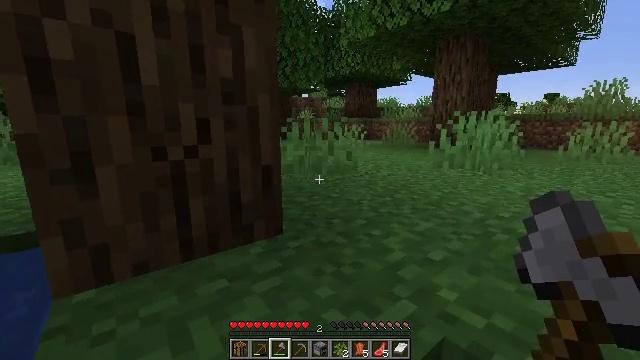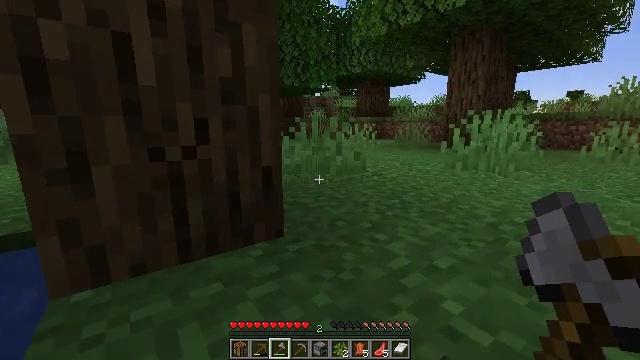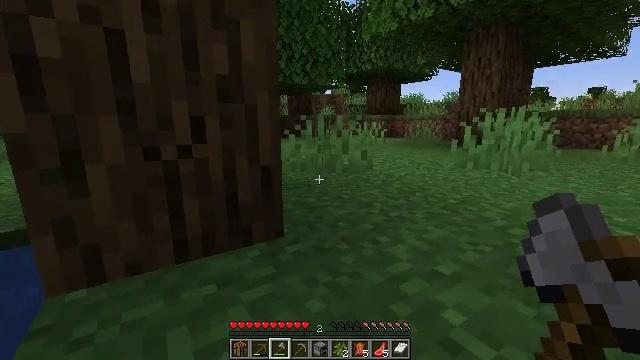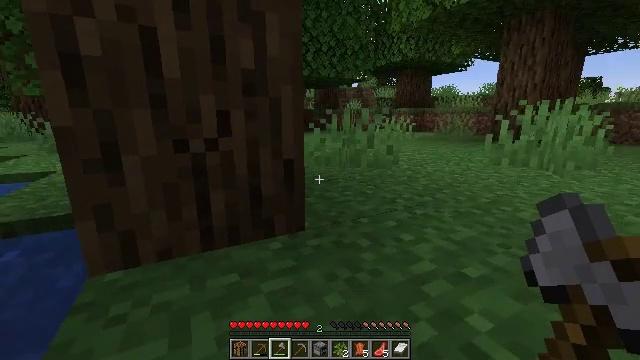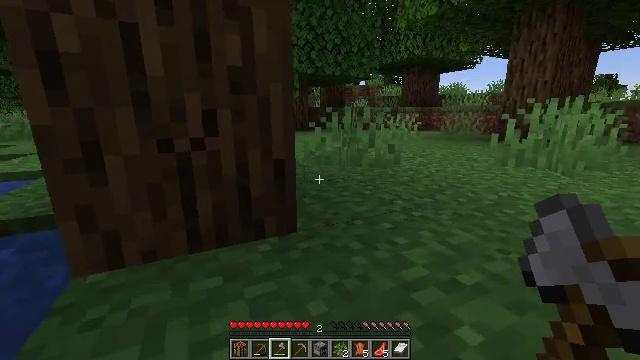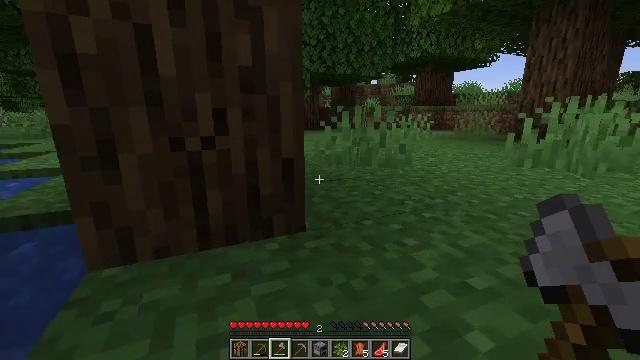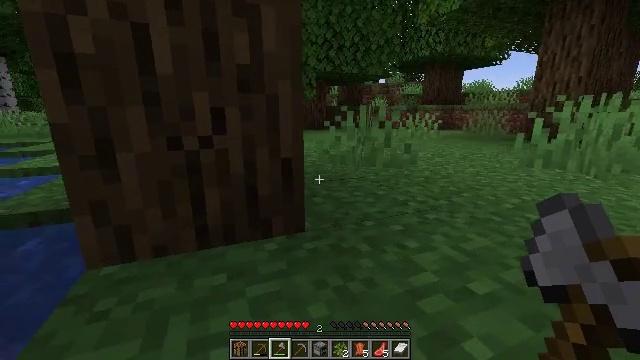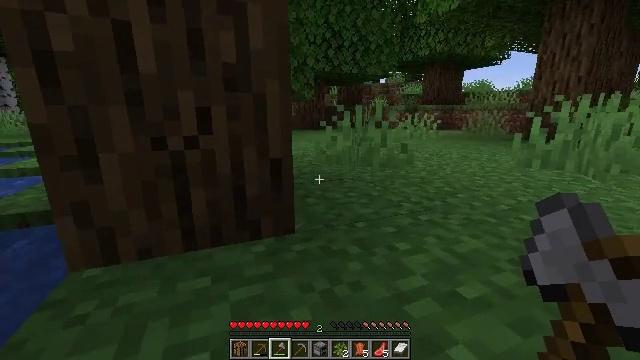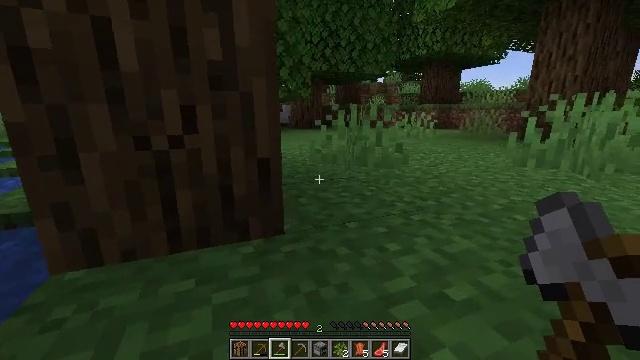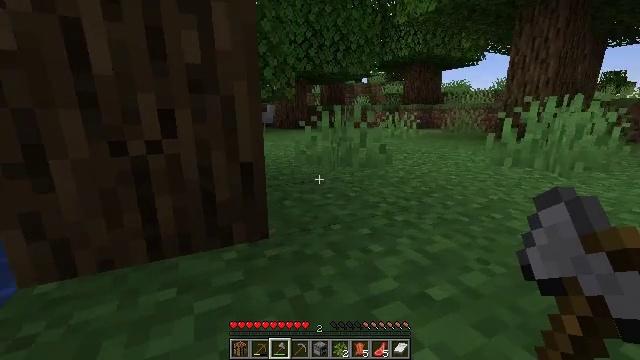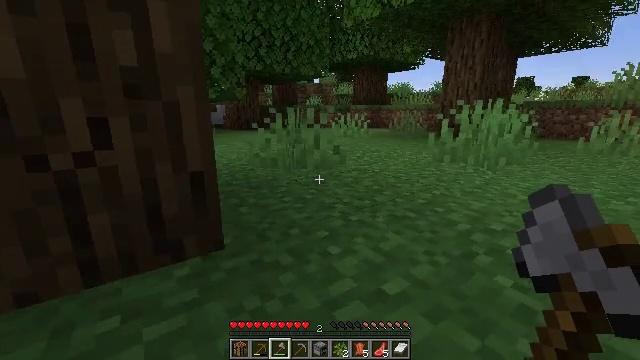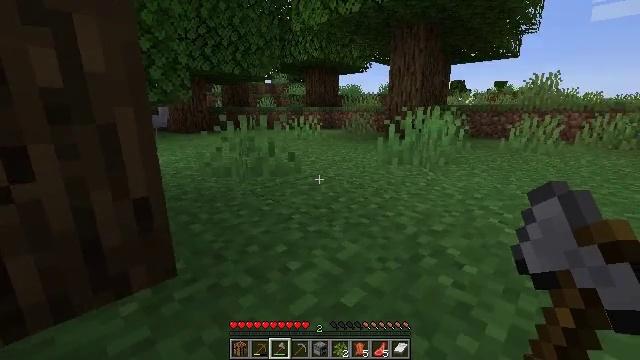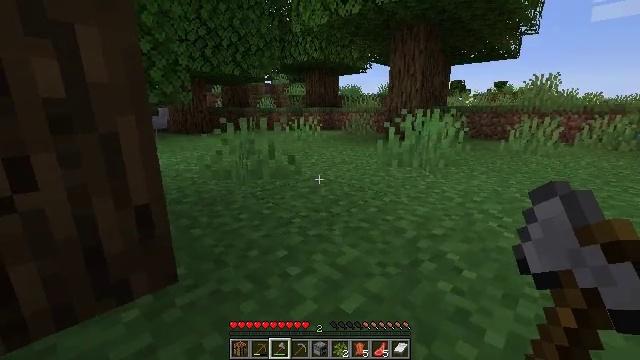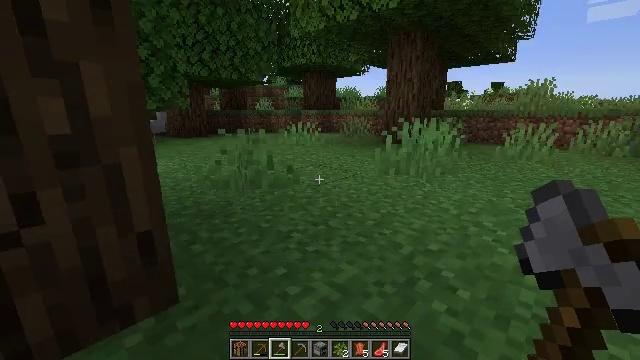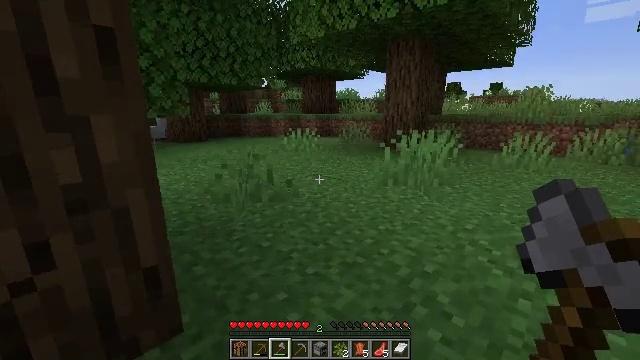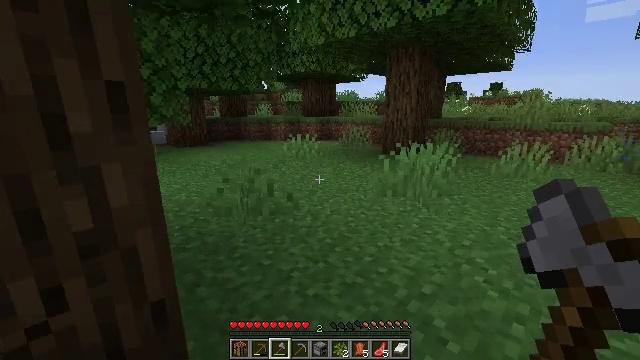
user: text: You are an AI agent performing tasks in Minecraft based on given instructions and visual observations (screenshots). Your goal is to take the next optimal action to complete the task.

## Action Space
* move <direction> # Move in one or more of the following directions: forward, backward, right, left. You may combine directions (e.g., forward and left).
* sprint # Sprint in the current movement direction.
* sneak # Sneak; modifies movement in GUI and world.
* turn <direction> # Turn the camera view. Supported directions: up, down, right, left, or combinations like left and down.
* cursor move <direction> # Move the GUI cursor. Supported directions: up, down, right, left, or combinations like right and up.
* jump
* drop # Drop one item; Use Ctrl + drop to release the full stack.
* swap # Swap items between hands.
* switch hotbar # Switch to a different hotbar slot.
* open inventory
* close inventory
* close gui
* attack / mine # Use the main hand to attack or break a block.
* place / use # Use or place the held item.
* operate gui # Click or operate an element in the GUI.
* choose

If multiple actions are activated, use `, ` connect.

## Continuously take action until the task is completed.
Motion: motion action
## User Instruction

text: Cut down the sugar cane stalks.
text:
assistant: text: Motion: move forward, turn left
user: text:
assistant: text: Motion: move forward, turn left
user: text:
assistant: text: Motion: move forward, turn left and down
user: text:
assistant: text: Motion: move forward, turn left
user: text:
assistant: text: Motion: move forward, turn left
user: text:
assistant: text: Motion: move forward, turn left
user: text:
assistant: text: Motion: move forward
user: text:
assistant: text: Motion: move forward
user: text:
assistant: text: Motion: move forward, turn right, jump
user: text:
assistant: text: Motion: move forward, turn right, jump
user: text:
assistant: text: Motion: move forward, turn right, jump
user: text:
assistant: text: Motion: move forward, jump
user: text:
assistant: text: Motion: move forward, jump
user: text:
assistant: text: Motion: move forward, jump
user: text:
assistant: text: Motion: move forward, jump
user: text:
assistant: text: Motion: move forward, jump
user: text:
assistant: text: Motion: move forward, jump
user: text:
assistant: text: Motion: move forward, jump
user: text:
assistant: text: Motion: move forward, jump
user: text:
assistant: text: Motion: move forward, jump
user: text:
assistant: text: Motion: move forward, jump
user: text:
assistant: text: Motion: move forward
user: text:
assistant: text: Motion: move forward
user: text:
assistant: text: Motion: move forward
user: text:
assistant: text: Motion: move forward
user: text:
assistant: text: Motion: move forward, turn left
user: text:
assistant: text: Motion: move forward, turn left
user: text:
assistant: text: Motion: move forward, turn left
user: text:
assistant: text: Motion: move forward, turn left
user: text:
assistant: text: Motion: move forward, turn left